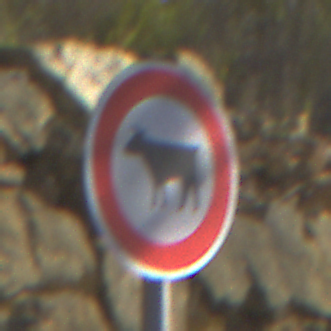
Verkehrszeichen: VerbotViehtrieb
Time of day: MorningAfternoon
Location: Outdoor (RoadRail)
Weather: PartlyCloudy
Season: NotSpecified
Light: Natural